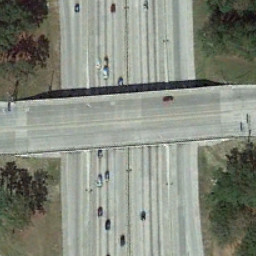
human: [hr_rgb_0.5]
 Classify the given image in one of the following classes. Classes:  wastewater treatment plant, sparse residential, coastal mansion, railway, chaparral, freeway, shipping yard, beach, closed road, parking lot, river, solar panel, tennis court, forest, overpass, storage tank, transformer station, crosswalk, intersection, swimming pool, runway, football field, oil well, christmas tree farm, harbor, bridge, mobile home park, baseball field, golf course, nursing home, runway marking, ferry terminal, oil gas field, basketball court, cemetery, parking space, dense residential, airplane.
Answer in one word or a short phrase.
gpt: overpass